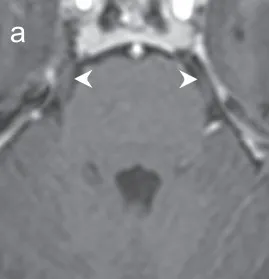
MRI brain and spine, 12 months following treatment with olaparib. B Axial T1-weighted post-contrast images show resolved enhancement of the fifth cranial nerves. Arrowhead) and seventh-eighth cranial nerves complexes.
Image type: radiology (mri)